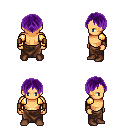
a pixel art fantasy rpg character, male body template, human, tanned skin, gold arm armor, robe skirt, purple parted hairstyle, leather bracers, brown shoes, four views (front, back, left, right), 2x2 character sprite sheet, small pixel art, hard edges, no anti-aliasing